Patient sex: M
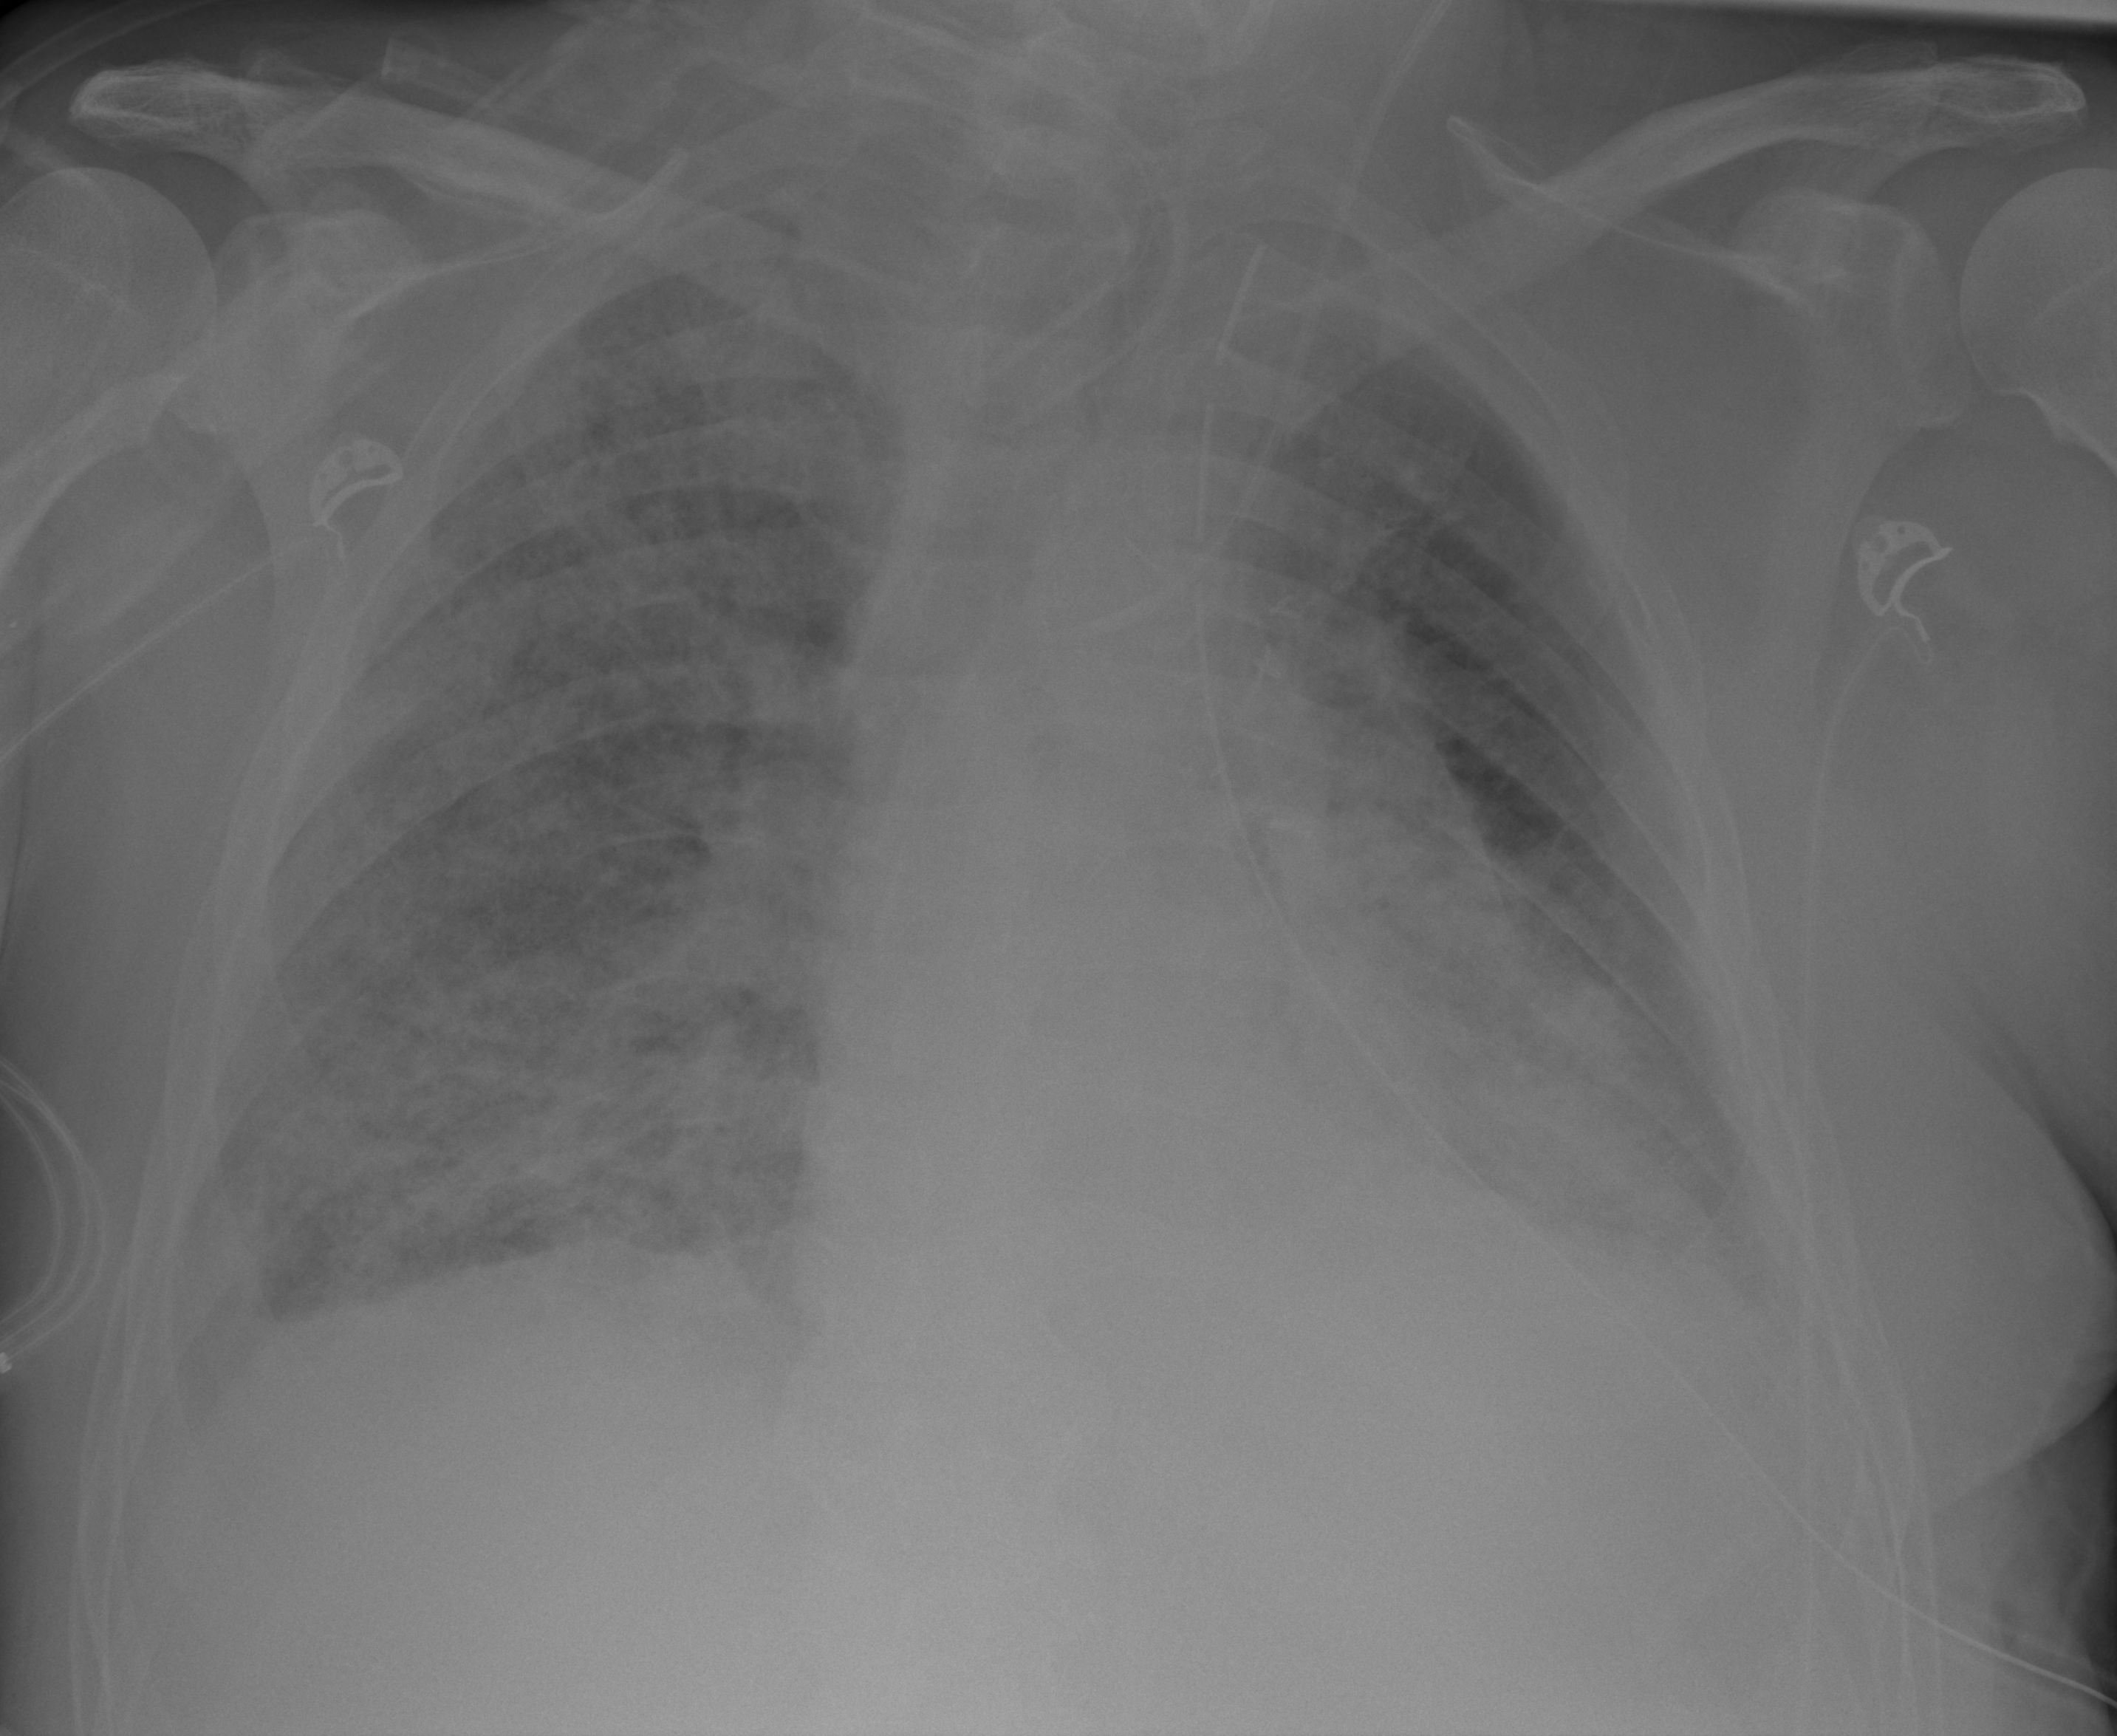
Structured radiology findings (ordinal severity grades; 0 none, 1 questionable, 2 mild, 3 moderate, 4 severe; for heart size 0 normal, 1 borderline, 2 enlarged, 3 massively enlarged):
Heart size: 2
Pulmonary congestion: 3
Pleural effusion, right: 2
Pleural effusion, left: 2
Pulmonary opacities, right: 4
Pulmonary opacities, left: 3
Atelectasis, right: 3
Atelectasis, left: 2